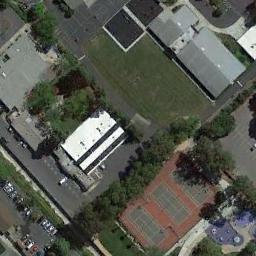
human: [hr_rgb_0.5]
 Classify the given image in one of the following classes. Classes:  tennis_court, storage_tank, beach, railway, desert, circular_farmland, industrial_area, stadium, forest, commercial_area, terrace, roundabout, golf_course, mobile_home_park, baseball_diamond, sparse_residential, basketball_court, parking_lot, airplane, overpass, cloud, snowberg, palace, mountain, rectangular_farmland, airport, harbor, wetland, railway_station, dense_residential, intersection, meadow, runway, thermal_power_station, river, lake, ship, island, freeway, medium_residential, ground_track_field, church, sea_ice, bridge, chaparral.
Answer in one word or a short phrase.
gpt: tennis_court